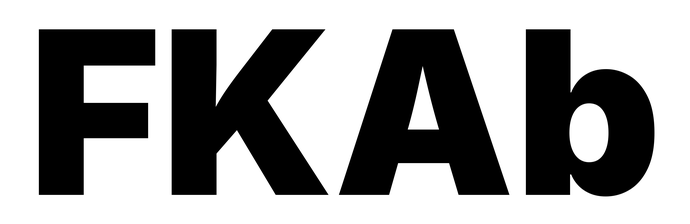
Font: Inter_Black